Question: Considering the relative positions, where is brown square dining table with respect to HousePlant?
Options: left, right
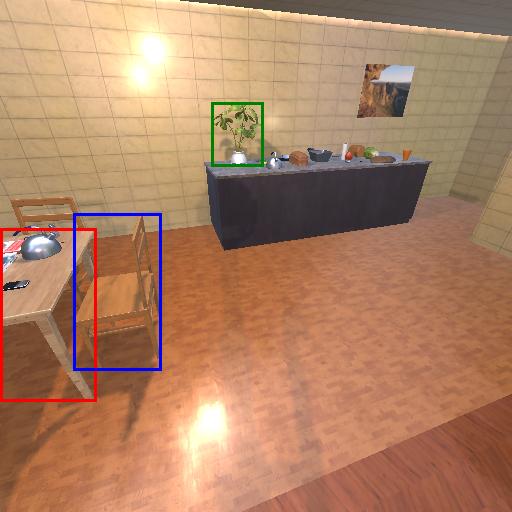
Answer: left